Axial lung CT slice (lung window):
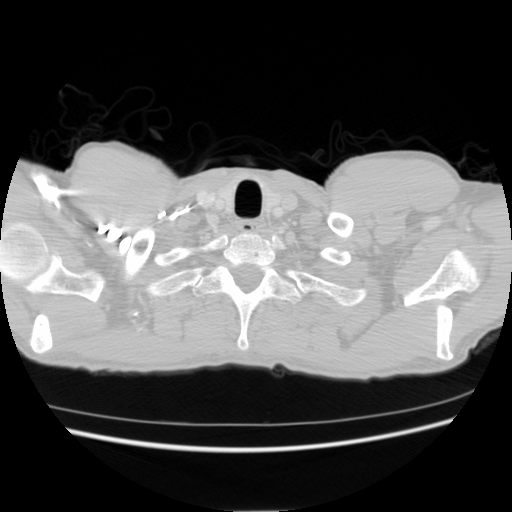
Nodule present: no